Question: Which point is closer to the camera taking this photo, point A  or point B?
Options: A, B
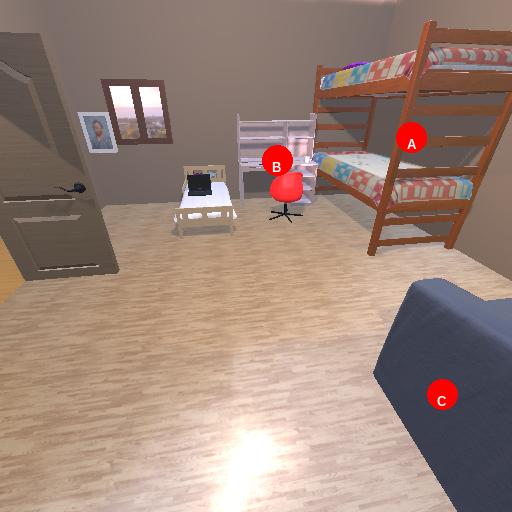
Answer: A